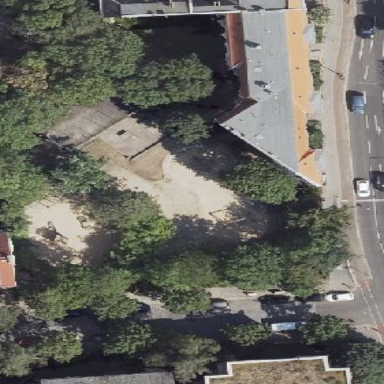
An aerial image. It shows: Sandpit playground.